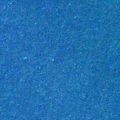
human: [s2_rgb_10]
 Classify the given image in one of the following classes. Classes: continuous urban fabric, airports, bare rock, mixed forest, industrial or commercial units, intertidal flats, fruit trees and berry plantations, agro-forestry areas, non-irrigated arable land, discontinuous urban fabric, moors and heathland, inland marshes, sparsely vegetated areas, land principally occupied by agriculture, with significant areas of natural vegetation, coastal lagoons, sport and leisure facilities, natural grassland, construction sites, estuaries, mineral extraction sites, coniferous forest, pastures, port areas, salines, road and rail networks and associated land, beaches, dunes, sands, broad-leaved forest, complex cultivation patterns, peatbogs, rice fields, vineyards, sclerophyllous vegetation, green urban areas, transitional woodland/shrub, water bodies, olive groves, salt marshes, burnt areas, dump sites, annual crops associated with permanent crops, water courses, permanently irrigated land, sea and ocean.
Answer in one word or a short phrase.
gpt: sea and ocean